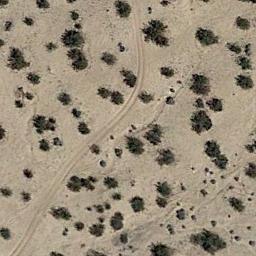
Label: chaparral